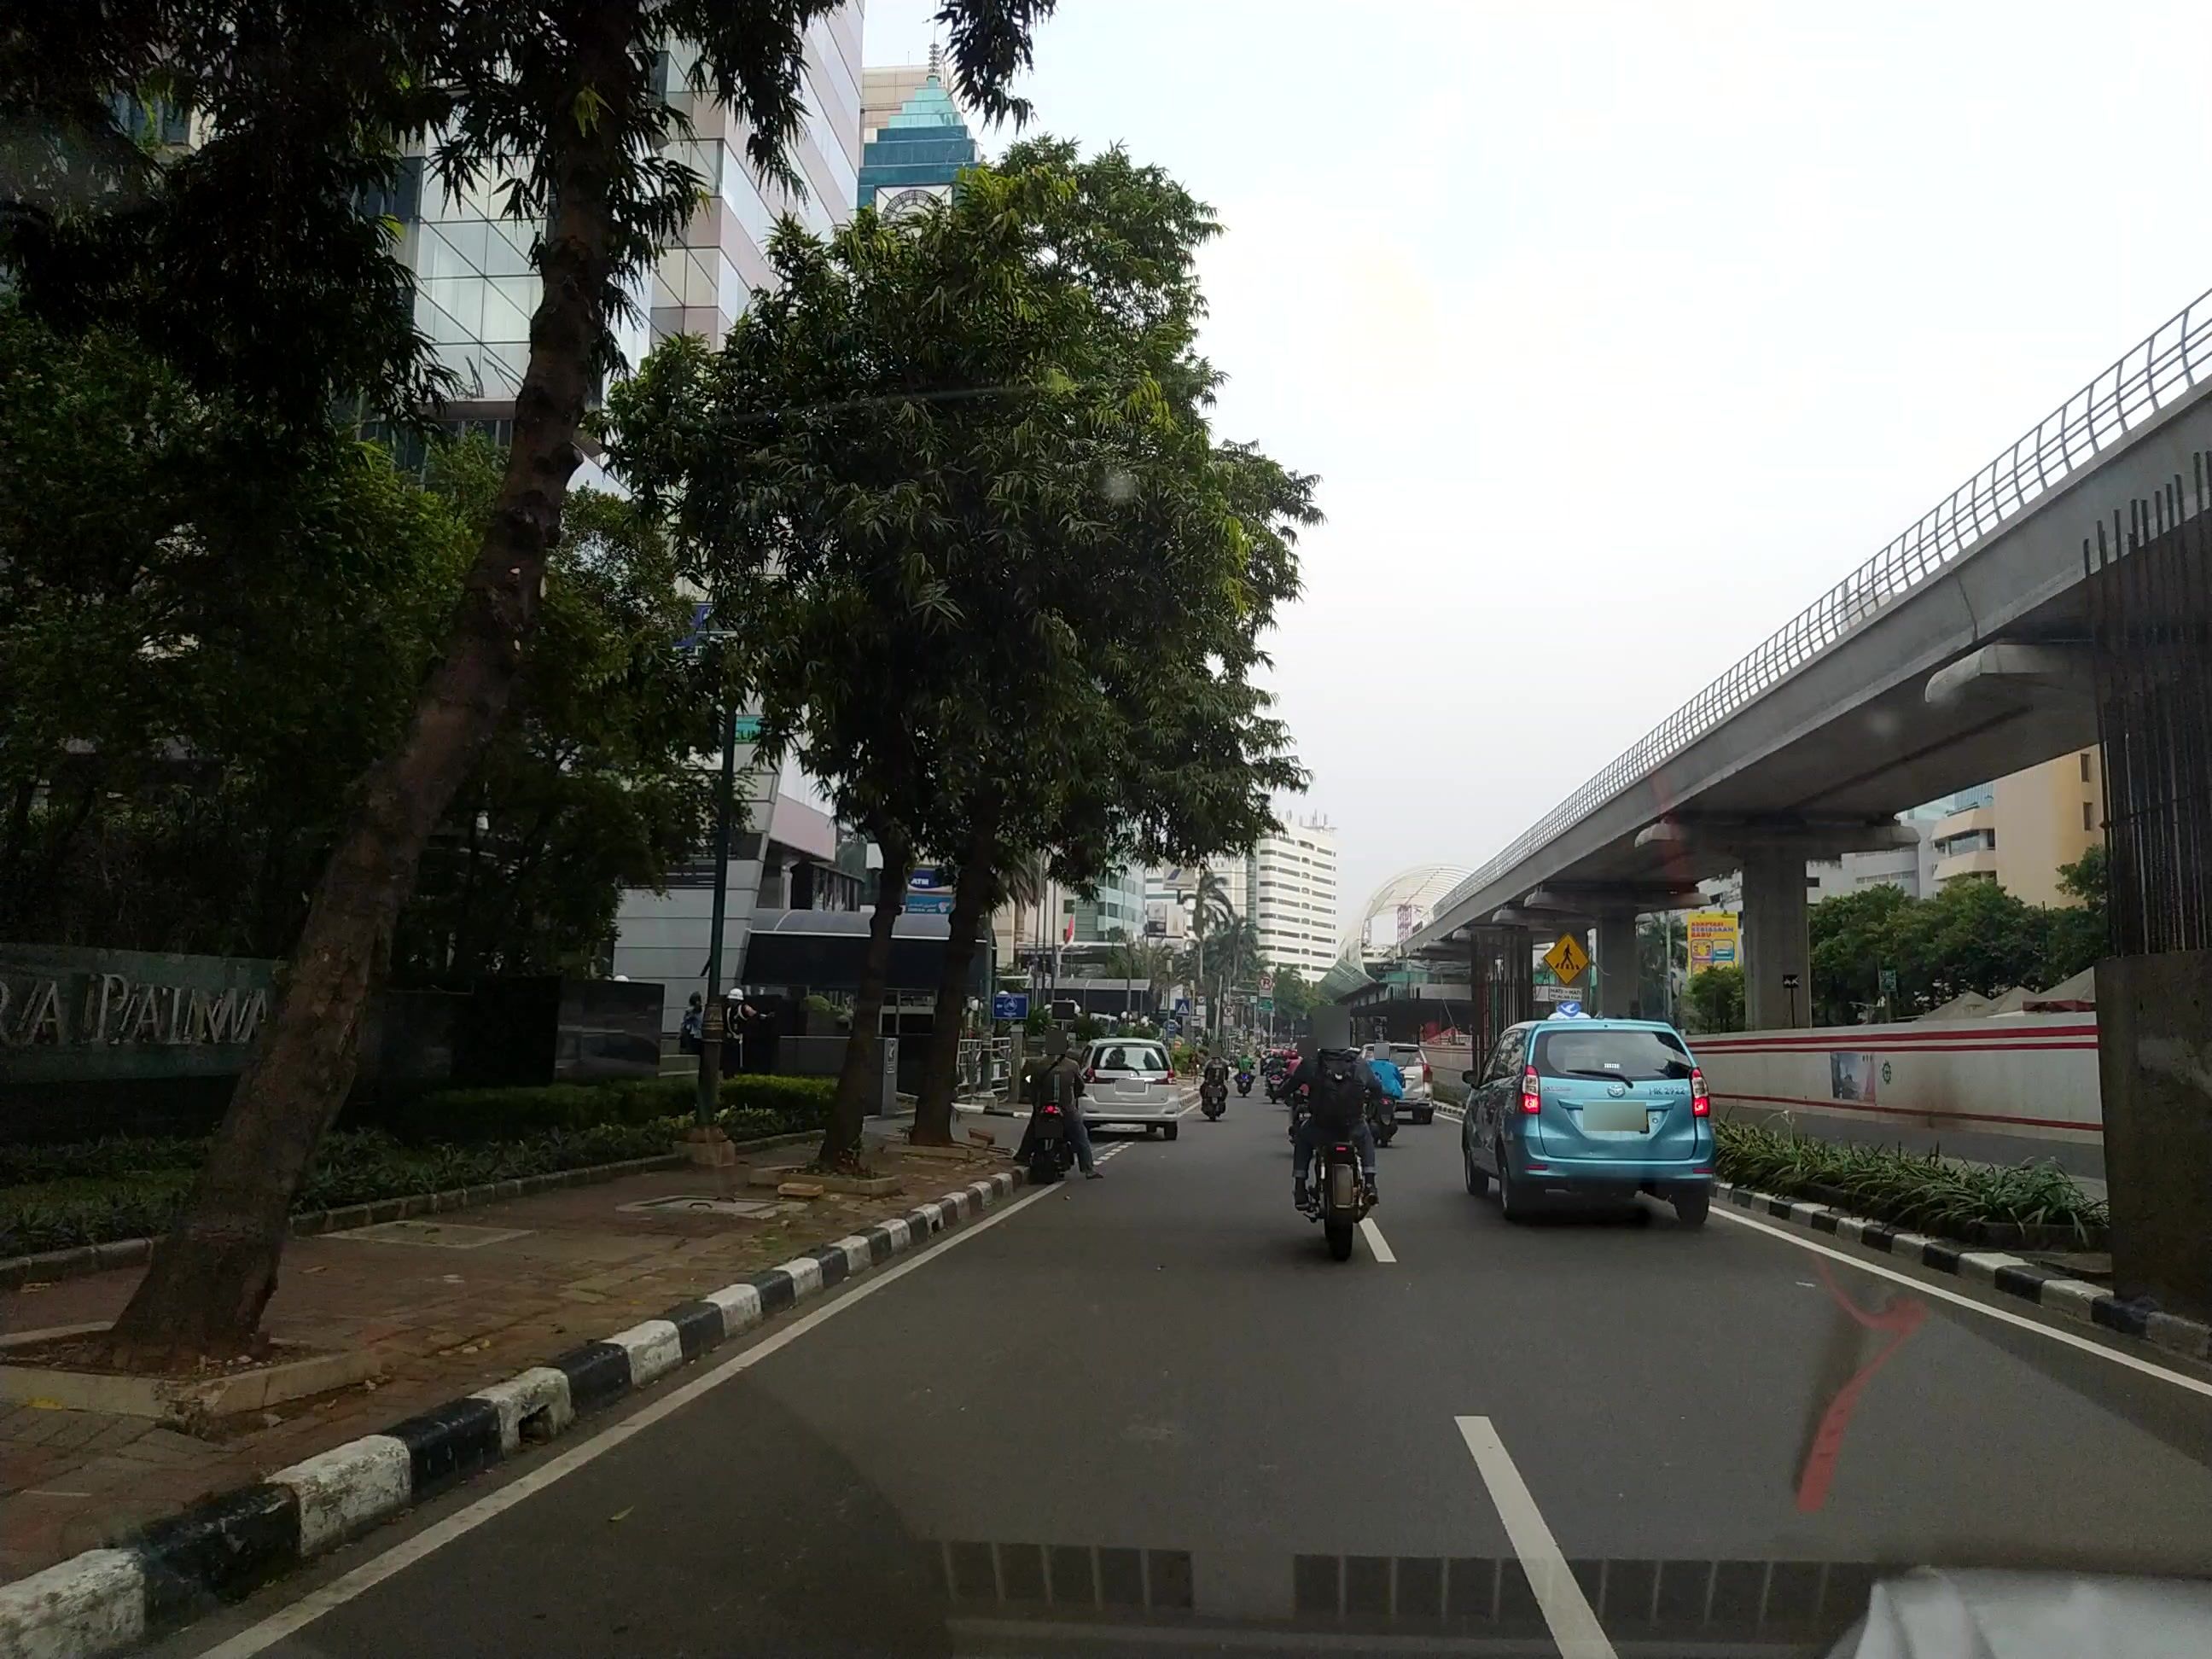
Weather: cloudy
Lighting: day
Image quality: good
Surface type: driving surface
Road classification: primary
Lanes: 2
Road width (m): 7
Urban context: urban centre
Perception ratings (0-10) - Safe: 7.15, Lively: 7.82, Beautiful: 4.2, Boring: 5.53, Depressing: 2.4, Wealthy: 5.7